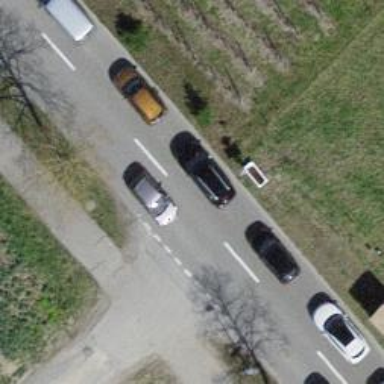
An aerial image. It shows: Secondary road with asphalt surface.